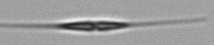
Label: Cylindrotheca